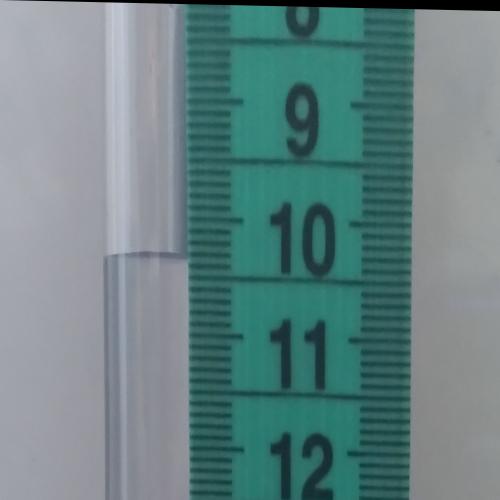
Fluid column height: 10.3 cm